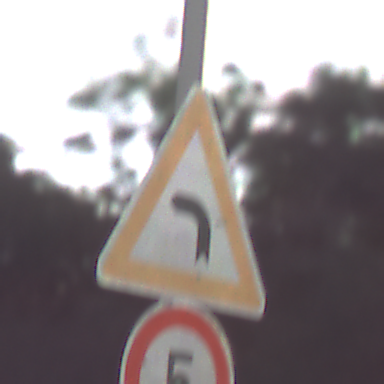
Verkehrszeichen: KurveLinks
Zusatzzeichen unten: Geschwindigkeit5
Umgebung: Outdoor, Suburban
Tageszeit: Night
Wetter: Clear
Licht: Artificial
Jahreszeit: NotSpecified
Kontrast: MediumContrast